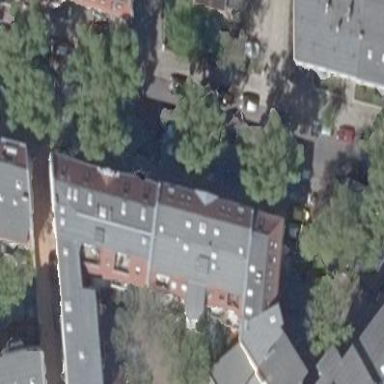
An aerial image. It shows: Historic building with red roof tiles in mansard style. The building houses multiple apartments.